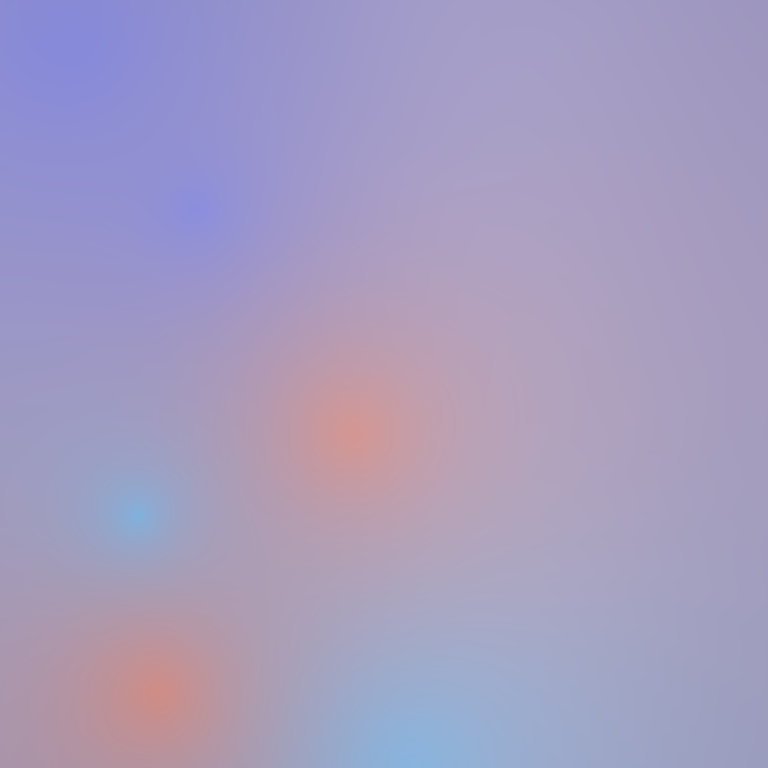
Abstract light effect, smooth gradient from soft lavender to gentle peach, serene atmosphere, diffuse glow, no room, no furniture, no objects.